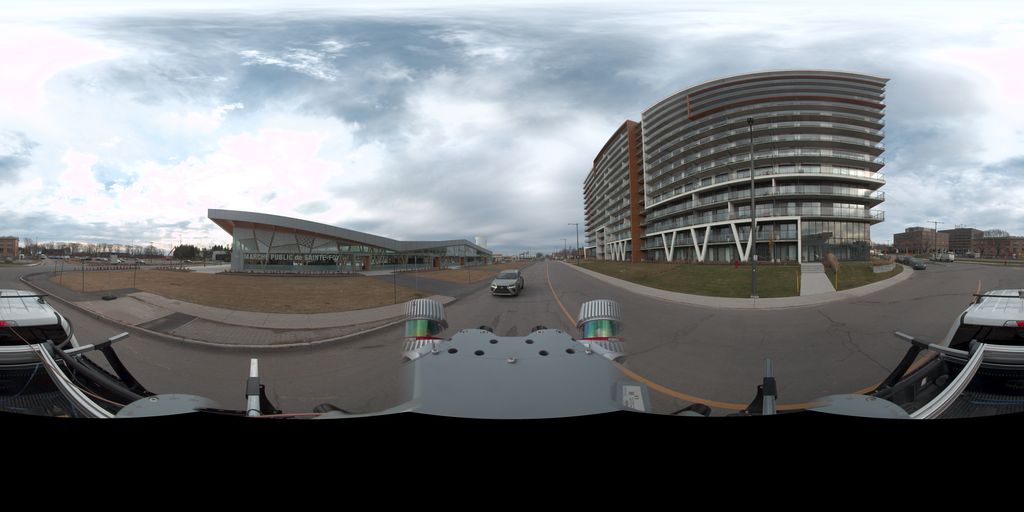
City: quebec_city